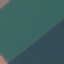
Land use / land cover class: AnnualCrop